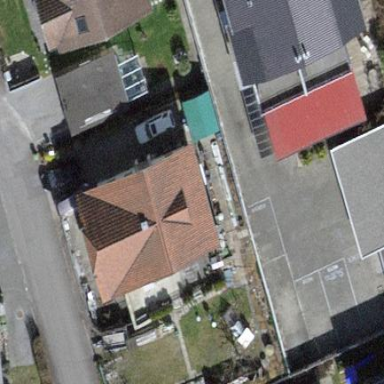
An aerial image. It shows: Building with tile roof.